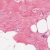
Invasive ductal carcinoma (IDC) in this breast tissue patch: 0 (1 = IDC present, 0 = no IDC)